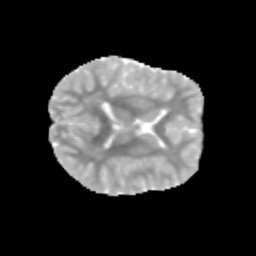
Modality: MD
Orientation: axial
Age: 9
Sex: male
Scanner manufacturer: siemens
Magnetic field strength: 3 T
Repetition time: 3.8 s
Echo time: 0.07 s